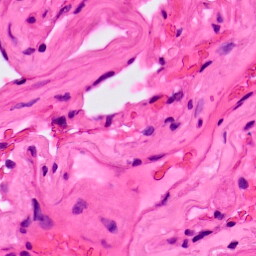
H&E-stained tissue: Lung